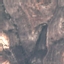
Land use / land cover class: HerbaceousVegetation